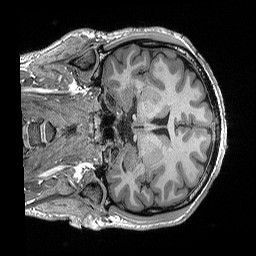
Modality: T1w
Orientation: coronal
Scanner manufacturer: siemens
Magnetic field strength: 3 T
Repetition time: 2.3 s
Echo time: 0.00294 s